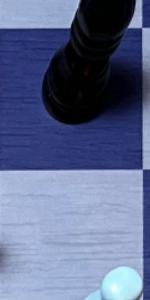
Label: Empty